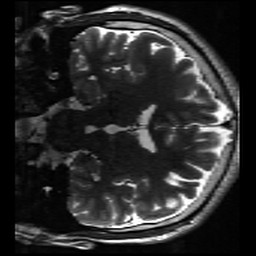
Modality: inplaneT2
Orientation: coronal